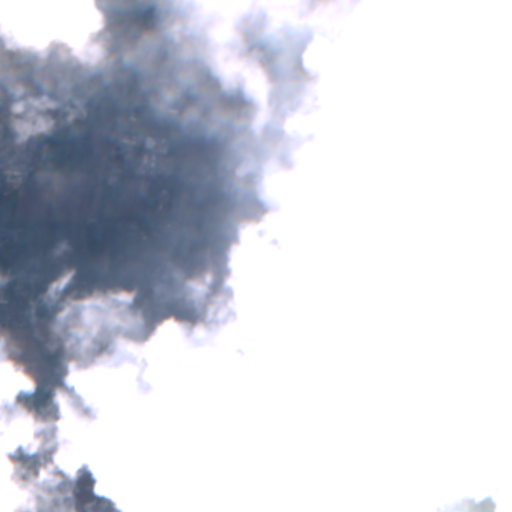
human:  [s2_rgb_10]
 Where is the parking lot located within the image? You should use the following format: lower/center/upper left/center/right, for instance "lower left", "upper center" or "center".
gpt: The parking lot is located in the left of the image.
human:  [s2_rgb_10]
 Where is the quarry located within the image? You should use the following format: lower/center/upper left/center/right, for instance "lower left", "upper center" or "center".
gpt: There is no quarry in the image.